Field crop: maize
Growth stage: 2
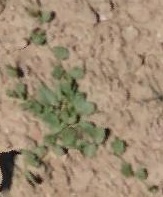
Species: convolvulus